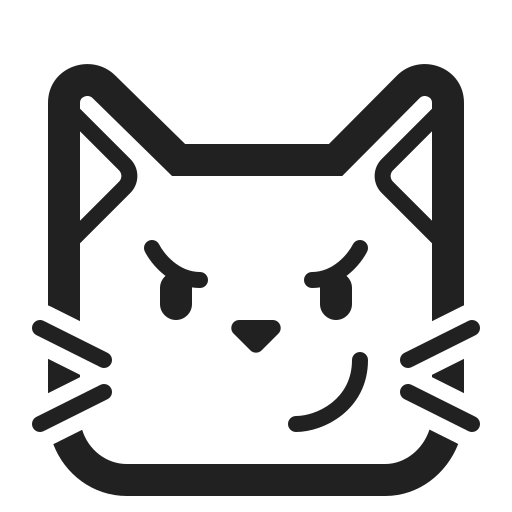
cat with wry smile high contrast